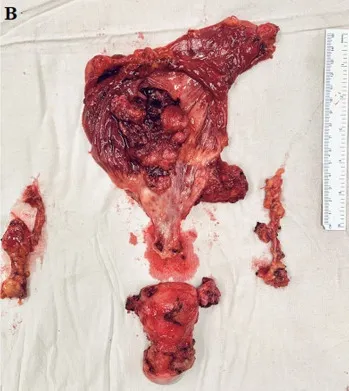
Radical cystectomy and hysterectomy specimen along with the lymph nodal packets.
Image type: medical_photograph (other_medical_photograph)